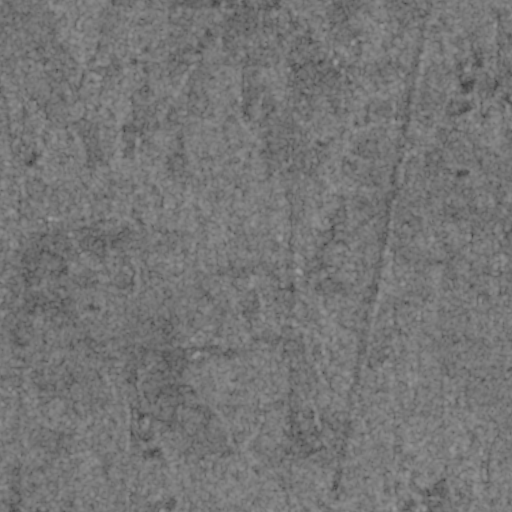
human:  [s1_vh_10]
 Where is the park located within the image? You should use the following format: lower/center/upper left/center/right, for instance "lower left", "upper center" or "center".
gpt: The park is located in the upper left of the image.
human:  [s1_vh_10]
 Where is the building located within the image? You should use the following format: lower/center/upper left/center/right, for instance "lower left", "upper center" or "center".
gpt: The building is located in the upper center of the image.
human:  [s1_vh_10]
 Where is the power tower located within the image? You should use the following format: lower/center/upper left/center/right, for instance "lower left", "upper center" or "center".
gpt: There is no power tower in the image.

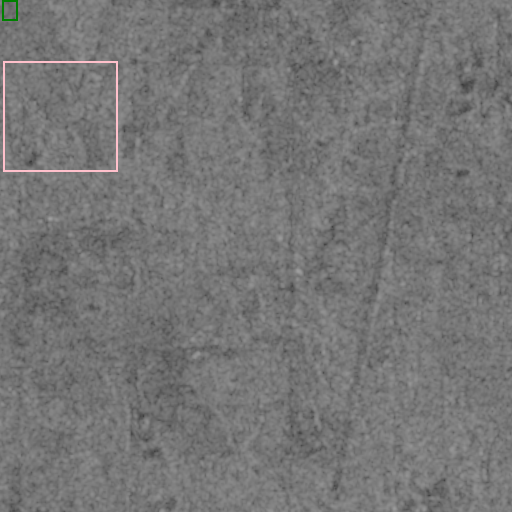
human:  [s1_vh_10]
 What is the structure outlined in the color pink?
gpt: The structure outlined in pink is a crop field.
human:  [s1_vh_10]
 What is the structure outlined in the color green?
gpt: The structure outlined in green is a park.
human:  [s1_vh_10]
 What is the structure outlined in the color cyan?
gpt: There is no cyan outline.